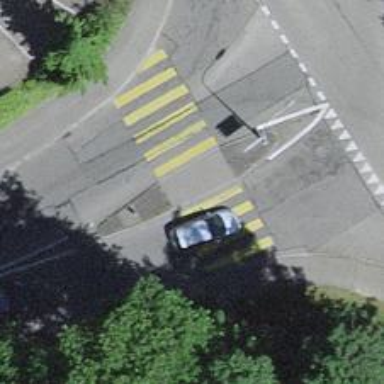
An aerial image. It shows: Marked crossing with pedestrian island. The crossing has visible markings.